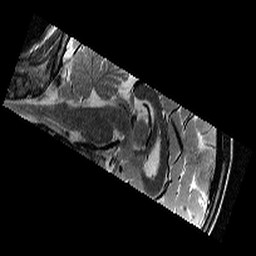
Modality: T2w
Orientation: sagittal
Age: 12
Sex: male
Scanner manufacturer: siemens
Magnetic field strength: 3 T
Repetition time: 9.23 s
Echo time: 0.067 s